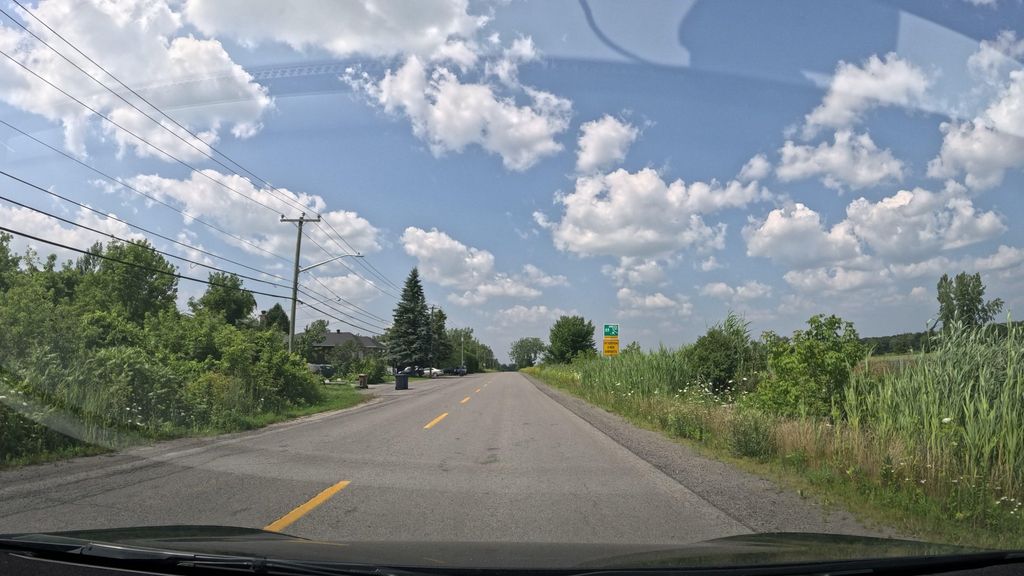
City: montreal